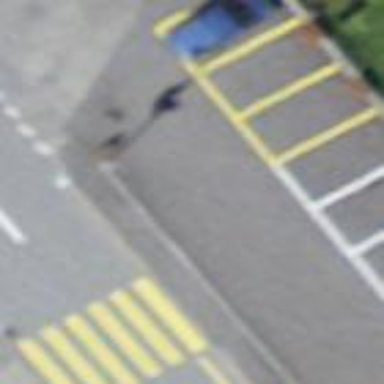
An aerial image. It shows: Parking area.